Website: apple
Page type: payment
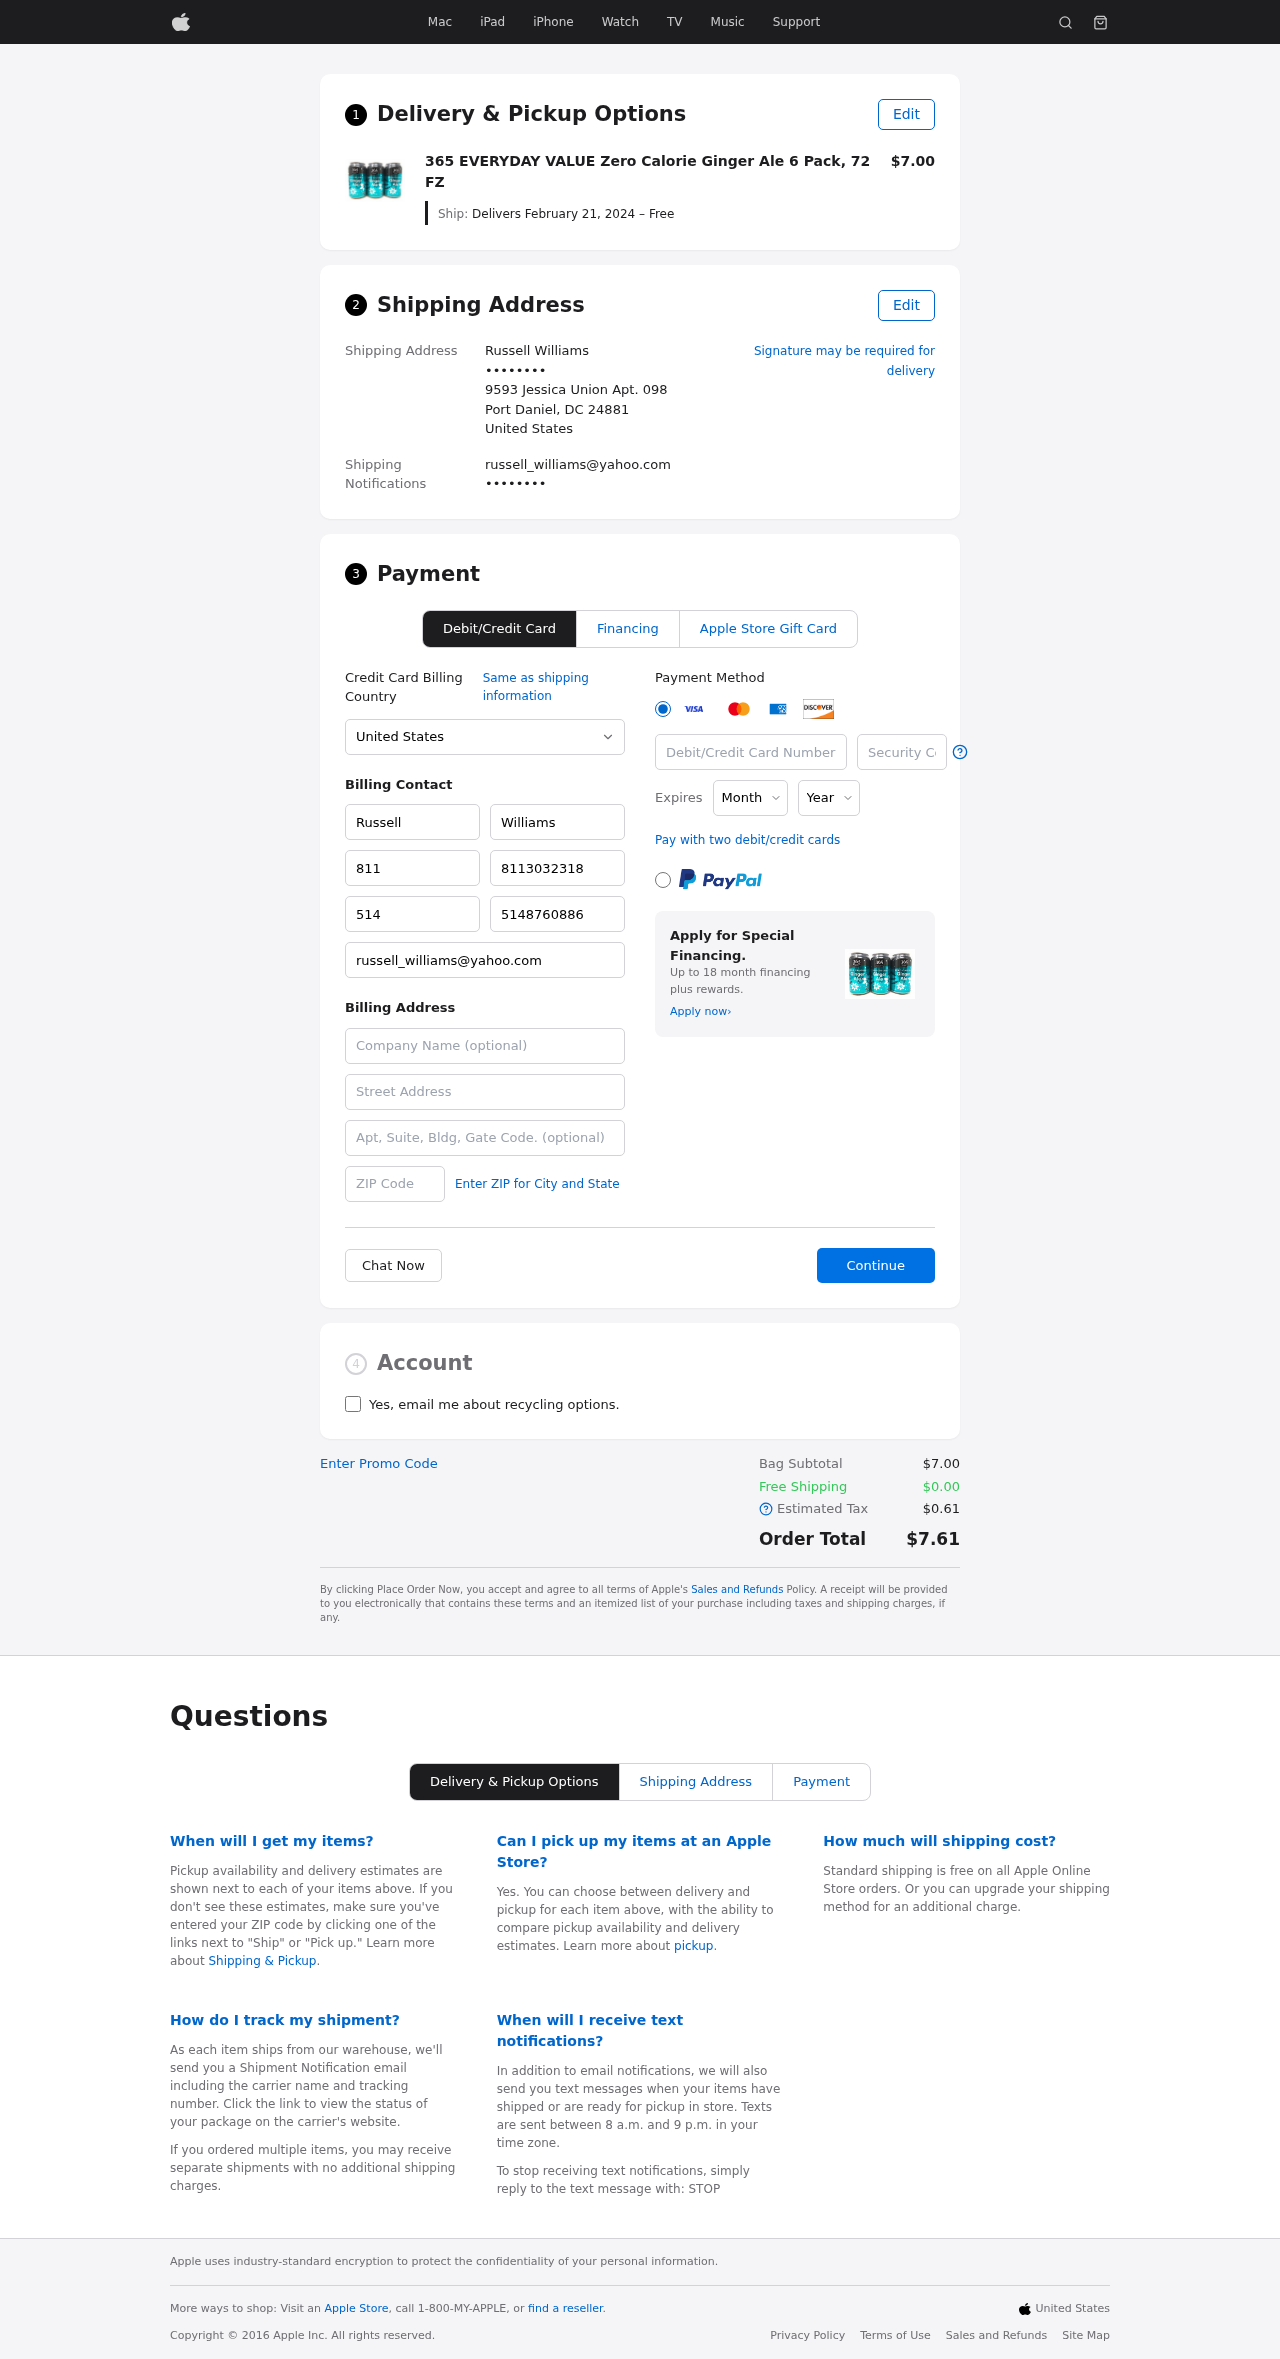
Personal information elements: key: PII_CARD_CVV
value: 980
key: PII_CARD_EXPIRY_MONTH
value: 02
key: PII_CARD_EXPIRY_YEAR
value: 26
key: PII_CARD_NUMBER
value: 6555 0690 6620 4380
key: PII_CITY_STATE_ZIP
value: Port Daniel, DC 24881
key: PII_COUNTRY
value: United States
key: PII_EMAIL
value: russell_williams@yahoo.com
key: PII_EMAIL2
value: russell_williams@yahoo.com
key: PII_FIRSTNAME
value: Russell
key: PII_FULLNAME
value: Russell Williams
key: PII_LASTNAME
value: Williams
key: PII_PHONE3
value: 8113032318
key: PII_PHONE_ALT
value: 5148760886
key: PII_PHONE_ALT_AREA
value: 514
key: PII_PHONE_AREA
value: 811
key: PII_SECURITY_CODE
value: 3571
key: PII_STREET
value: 9593 Jessica Union Apt. 098
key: PII_PHONE
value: ••••••••
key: PII_PHONE2
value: ••••••••
Product elements: key: PRODUCT1_NAME
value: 365 EVERYDAY VALUE Zero Calorie Ginger Ale 6 Pack, 72 FZ
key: PRODUCT1_PRICE
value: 7
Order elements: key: ORDER_DELIVERY_DATE
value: Delivers February 21, 2024 – Free
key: ORDER_SUBTOTAL
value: $7.00
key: ORDER_SHIPPING_COST
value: $0.00
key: ORDER_TAX
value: $0.61
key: ORDER_TOTAL
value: $7.61